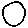
Label: circle